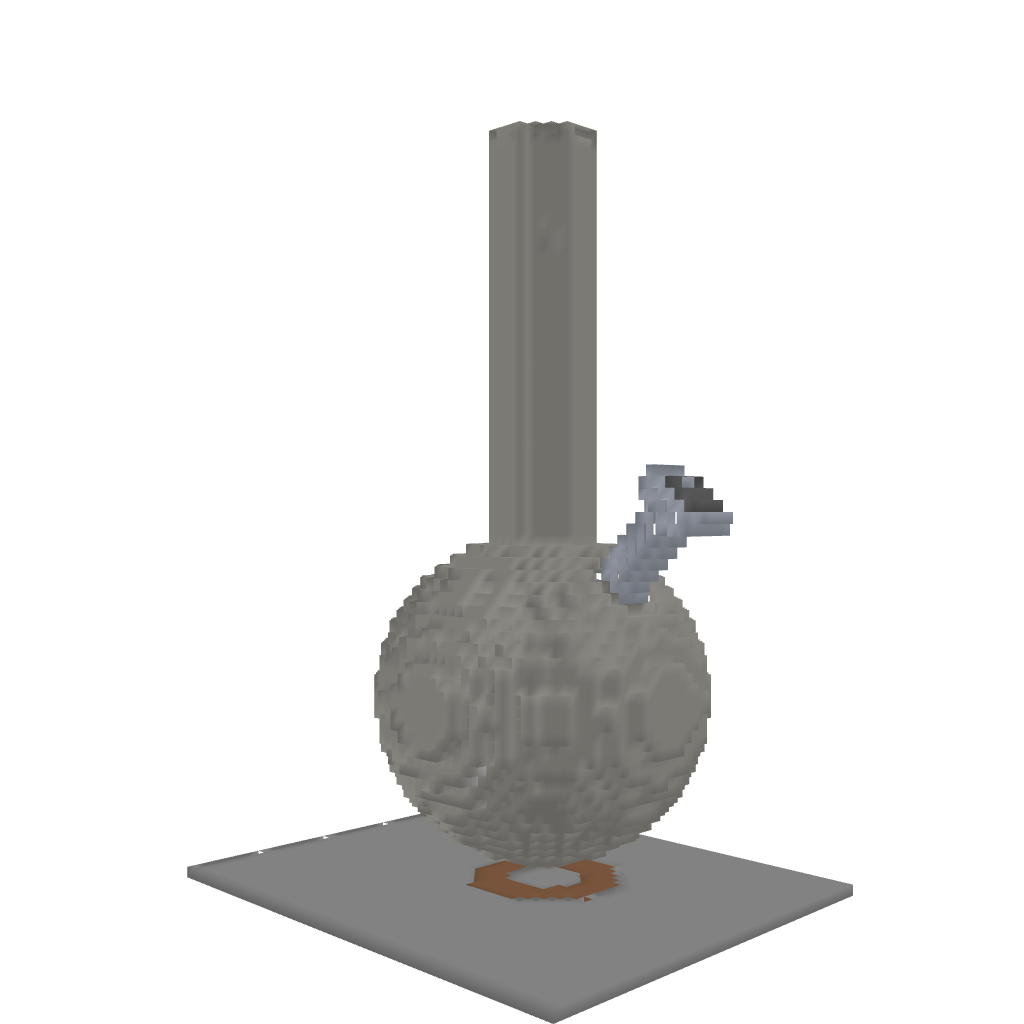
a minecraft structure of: Sly's bong